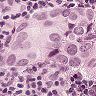
Metastatic tissue present: yes